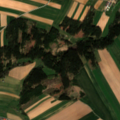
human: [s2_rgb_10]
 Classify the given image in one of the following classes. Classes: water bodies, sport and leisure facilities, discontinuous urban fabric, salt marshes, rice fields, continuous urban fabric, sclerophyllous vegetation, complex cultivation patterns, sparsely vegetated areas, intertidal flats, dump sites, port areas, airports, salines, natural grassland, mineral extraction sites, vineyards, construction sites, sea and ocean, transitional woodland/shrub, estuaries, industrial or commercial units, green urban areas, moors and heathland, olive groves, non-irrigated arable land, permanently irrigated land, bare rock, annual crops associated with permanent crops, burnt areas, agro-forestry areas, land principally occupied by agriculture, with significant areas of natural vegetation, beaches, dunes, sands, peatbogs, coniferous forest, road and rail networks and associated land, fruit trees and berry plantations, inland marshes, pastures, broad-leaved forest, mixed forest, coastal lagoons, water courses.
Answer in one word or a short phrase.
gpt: discontinuous urban fabric, non-irrigated arable land, coniferous forest